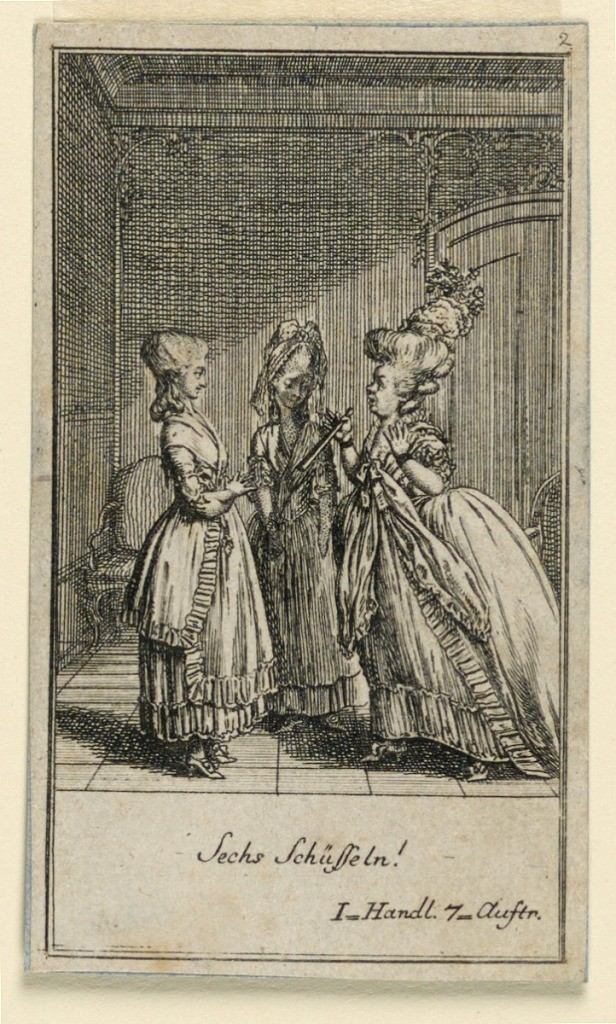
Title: An Elderly Woman Scolding a Girl, Illustration of the Play "Nicht mehr als sachs Schuesseln" by Fredrich Wilhelm Grossman in "Königl: Grosbrit [anische] Genealogischer Kalender auf das 1782 Jahr Lauenberg bey J.G. Berenberg"
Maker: Daniel Nikolaus Chodowiecki, German, 1726 - 1801
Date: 1781
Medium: Line and stipple engraving with etching on paper
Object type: Print
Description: Another girl is listening.